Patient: sex F, age 27
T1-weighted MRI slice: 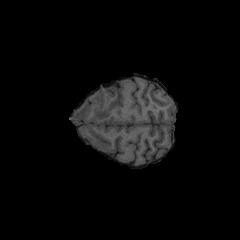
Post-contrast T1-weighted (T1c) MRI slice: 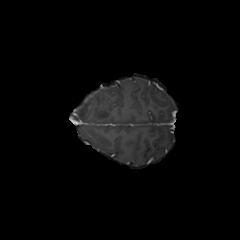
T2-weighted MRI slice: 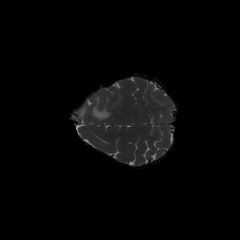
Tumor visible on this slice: yes
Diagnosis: Astrocytoma, IDH-mutant
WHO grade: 4